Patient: sex M, age 47
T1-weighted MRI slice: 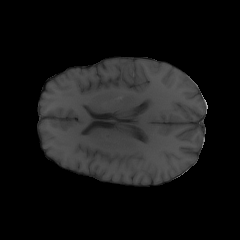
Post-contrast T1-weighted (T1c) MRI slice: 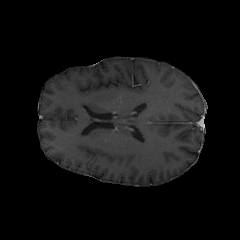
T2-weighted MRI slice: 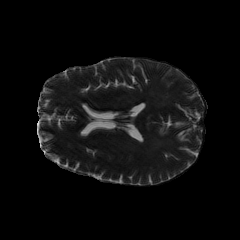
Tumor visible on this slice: no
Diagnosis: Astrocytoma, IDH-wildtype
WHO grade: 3